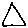
Label: triangle